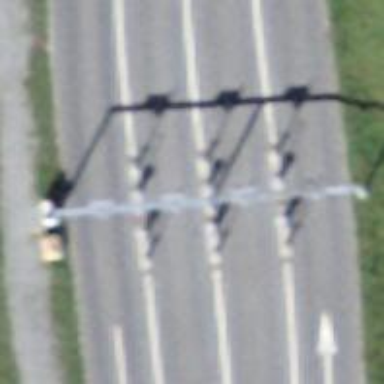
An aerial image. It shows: Toll booth barrier is depicted in the image.